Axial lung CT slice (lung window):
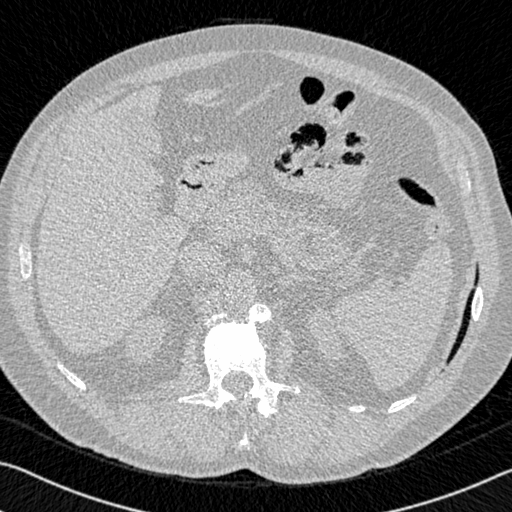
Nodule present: no